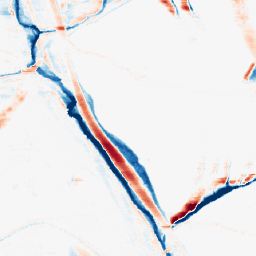
Category: morphological
Decomposition family: morphological_rect
Decomposition parameters: operation: average
width: 20
height: 5
Upsampling method: nearest
Upsampling parameters: scale: 2
Upsampling scale: 2